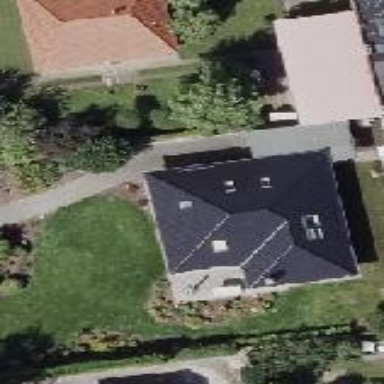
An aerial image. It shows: Detached building with hipped roof shape.